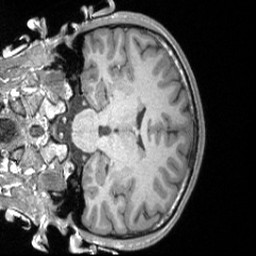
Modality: T1w
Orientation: coronal